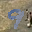
Label: 9